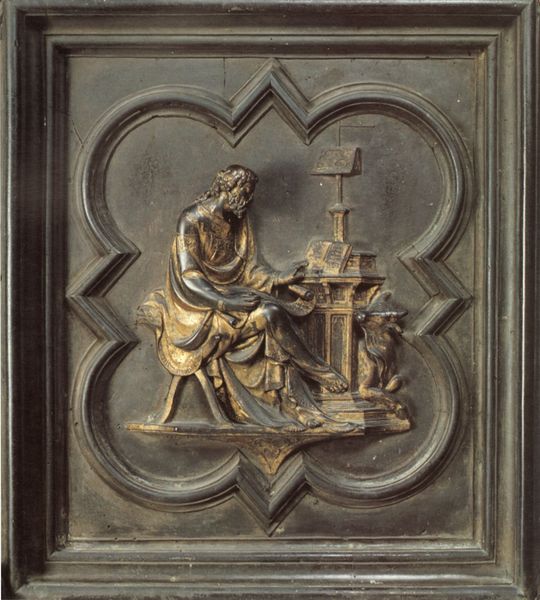
Titel: Nordtür
Künstler: Lorenzo Ghiberti
Standort: Florenz, Baptisterium (EU - I - Toskana)
Schlagwörter: fuß, mann, sitzen, lampe, schwarz, stuhl, tür, tier, bart, falten, rahmen, spitze, kirche, gewand, gold, haare, locken, relief, schrift, bücher, papier, sitz, türe, hocker, rand, tafel, detail, lesen, sitzt, verzierung, bronze, vier, philosoph, buch, schnitzerei, rolle, papierrolle, toga, faun, griechisch, florenz, schriftrolle, bibliothek, gelehrter, quadrat, halbkreise, spiess, halbrelief, kirchentür, hockt, liest, gefache, biblithek